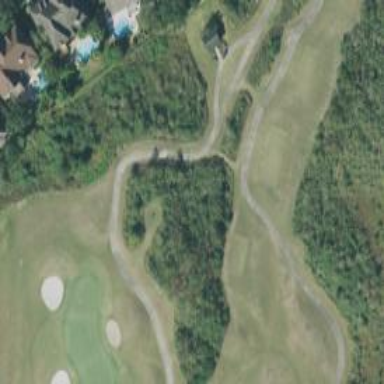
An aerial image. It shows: Area of rough grass used for golf.